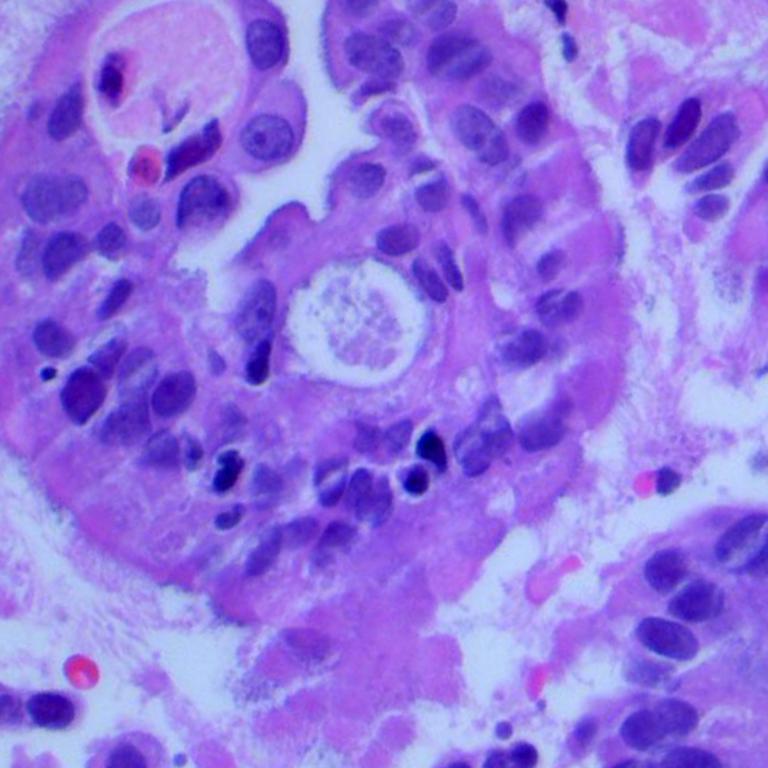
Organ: lung
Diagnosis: adenocarcinomas